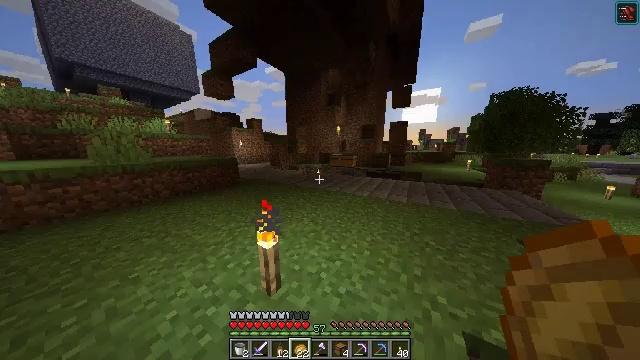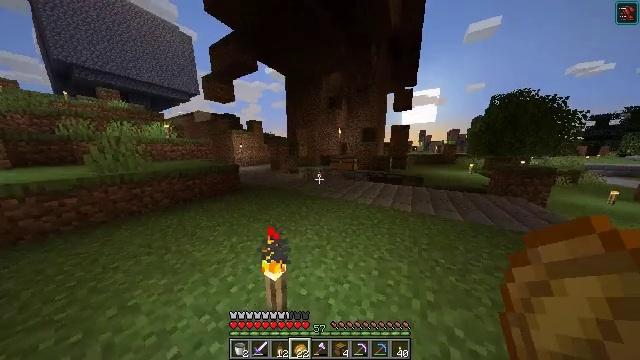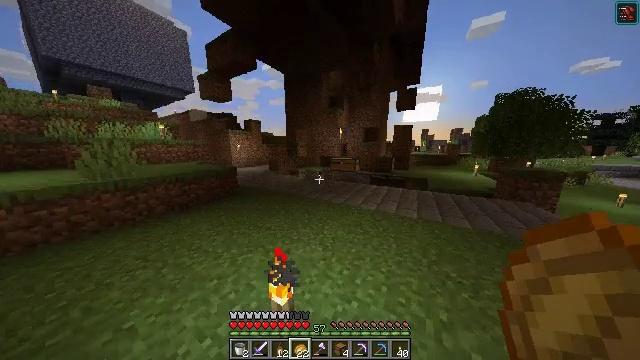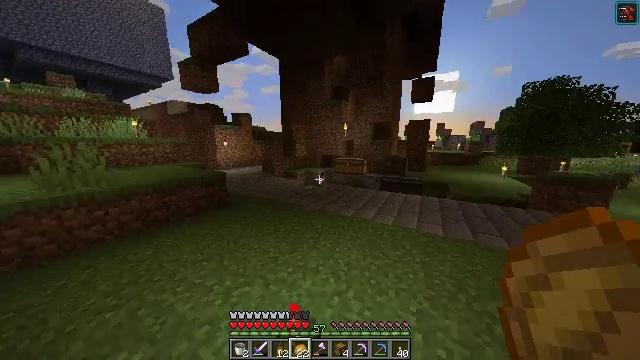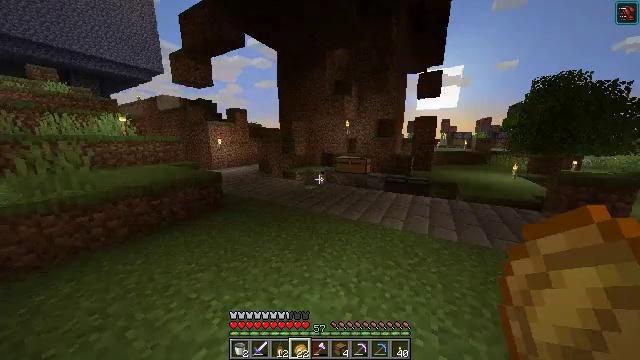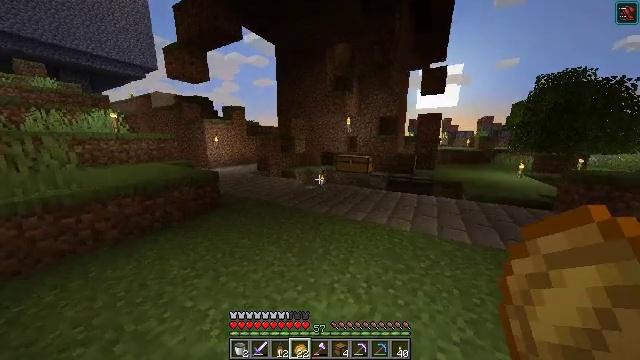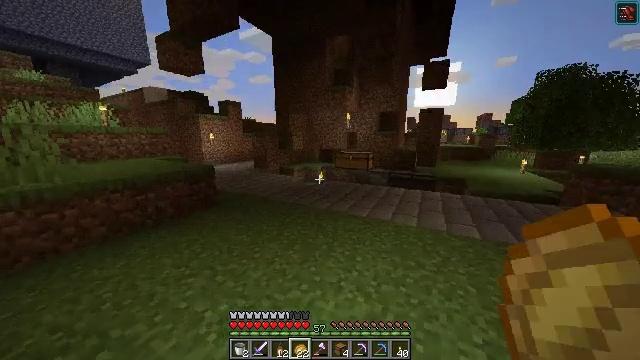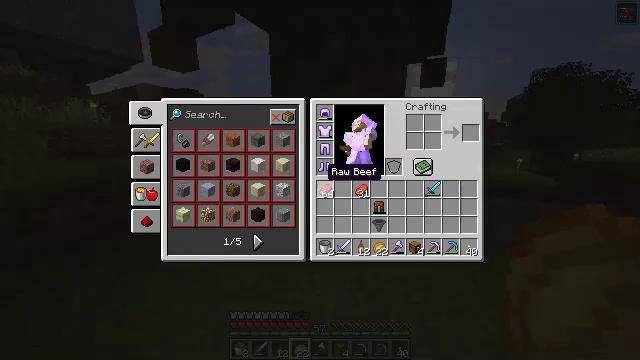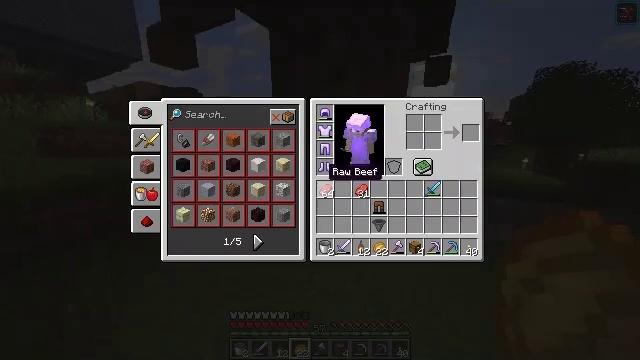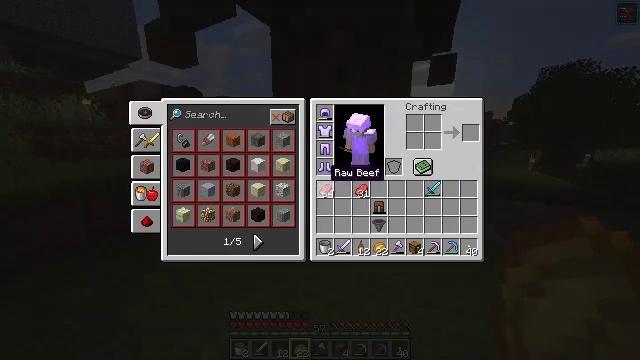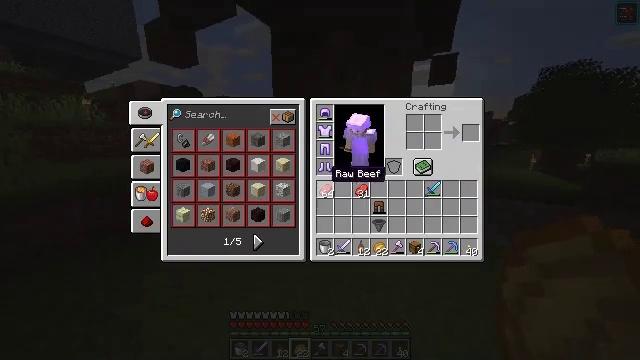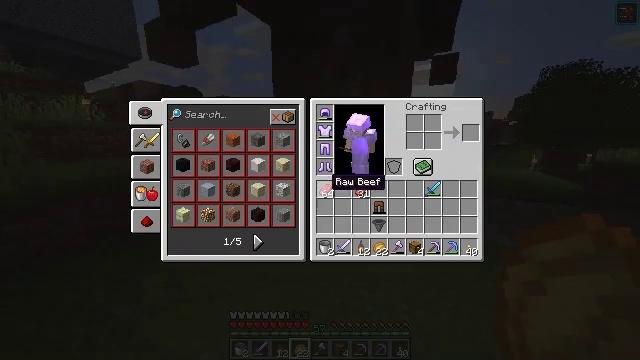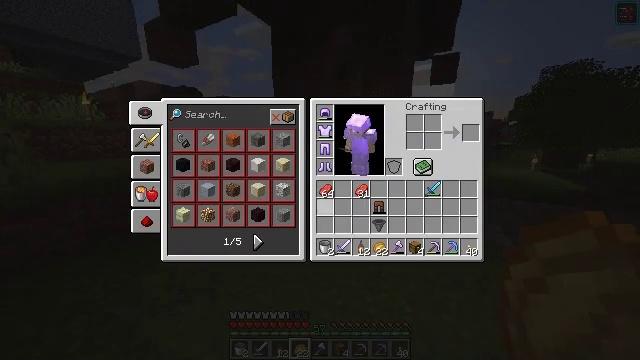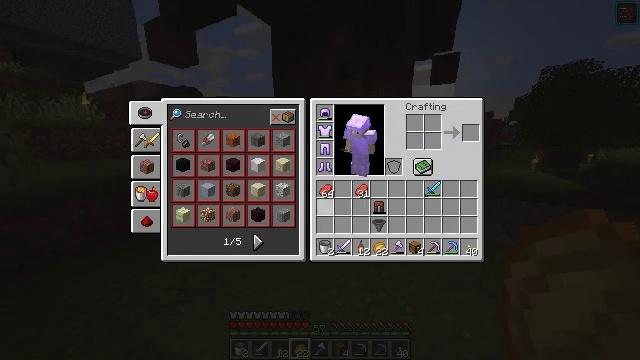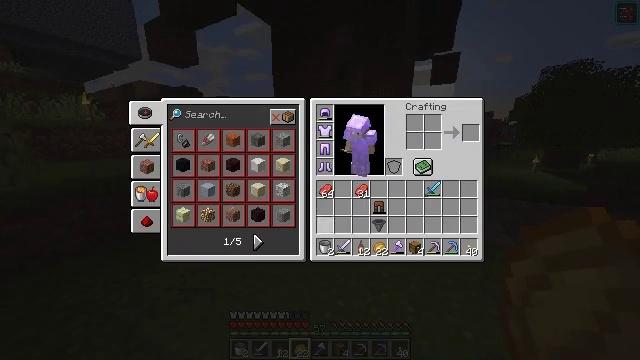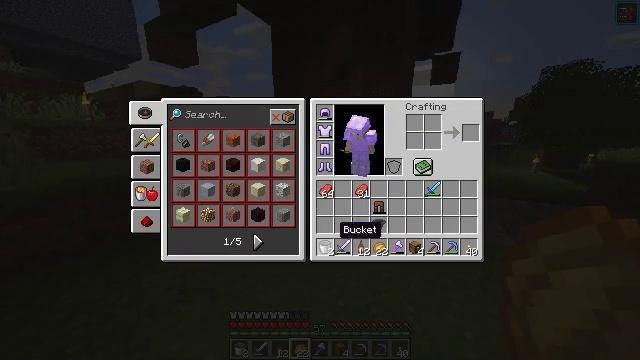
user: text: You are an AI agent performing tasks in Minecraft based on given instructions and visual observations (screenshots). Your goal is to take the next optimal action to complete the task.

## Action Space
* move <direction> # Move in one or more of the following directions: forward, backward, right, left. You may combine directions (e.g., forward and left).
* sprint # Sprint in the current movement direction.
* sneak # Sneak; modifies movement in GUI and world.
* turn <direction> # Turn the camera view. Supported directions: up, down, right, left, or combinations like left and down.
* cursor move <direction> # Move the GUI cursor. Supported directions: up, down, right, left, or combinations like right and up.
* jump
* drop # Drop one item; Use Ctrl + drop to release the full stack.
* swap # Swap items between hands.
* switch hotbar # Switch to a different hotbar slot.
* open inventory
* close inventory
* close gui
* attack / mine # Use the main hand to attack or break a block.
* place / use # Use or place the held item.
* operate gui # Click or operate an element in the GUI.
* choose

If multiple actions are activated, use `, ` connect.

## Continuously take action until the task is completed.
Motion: motion action
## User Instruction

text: Recycle the dropper by mining it.
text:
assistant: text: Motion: move forward, jump
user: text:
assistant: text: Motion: move forward, jump
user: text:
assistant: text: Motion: move forward
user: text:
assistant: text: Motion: move forward
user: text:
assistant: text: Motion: move forward
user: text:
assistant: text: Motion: move forward
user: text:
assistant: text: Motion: move forward, close inventory
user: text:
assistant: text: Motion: close inventory
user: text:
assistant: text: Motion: close inventory
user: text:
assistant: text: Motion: open gui
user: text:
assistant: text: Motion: cursor move down
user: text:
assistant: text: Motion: sneak, cursor move down
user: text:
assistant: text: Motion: sneak, cursor move down
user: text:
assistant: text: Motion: sneak, cursor move down
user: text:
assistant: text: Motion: sneak, cursor move down
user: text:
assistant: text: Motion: sneak
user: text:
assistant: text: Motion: sneak
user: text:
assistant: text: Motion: sneak
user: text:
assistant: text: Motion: sneak
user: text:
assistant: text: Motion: sneak
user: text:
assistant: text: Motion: sneak
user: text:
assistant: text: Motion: sneak
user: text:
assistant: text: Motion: sneak, choose
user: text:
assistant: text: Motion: sneak, choose
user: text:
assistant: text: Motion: sneak, cursor move right and up
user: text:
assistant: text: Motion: sneak, cursor move right
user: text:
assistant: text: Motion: sneak, cursor move right
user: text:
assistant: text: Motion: sneak
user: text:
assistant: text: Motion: sneak
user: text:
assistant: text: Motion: sneak